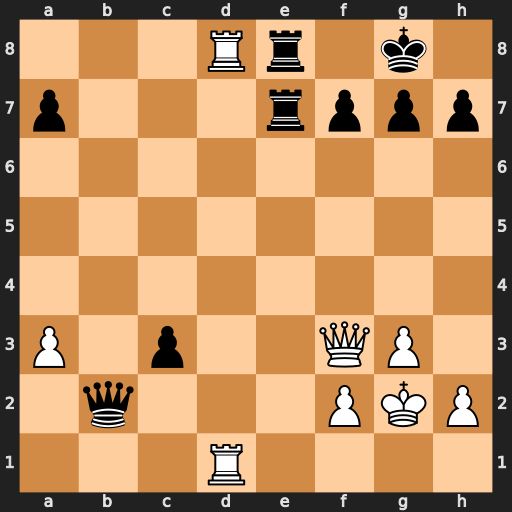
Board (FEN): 3Rr1k1/p3rppp/8/8/8/P1p2QP1/1q3PKP/3R4
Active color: w
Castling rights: -
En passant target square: -
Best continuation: R1d7 Qb3 Qa8 Kf8 Rxe7 Kxe7 Rxe8+